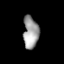
Tissue: lung
Cell type: Endothelial cells
Senescence score: 0.5449
Nuclear area (px): 483
Mean DAPI intensity: 158.772